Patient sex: F
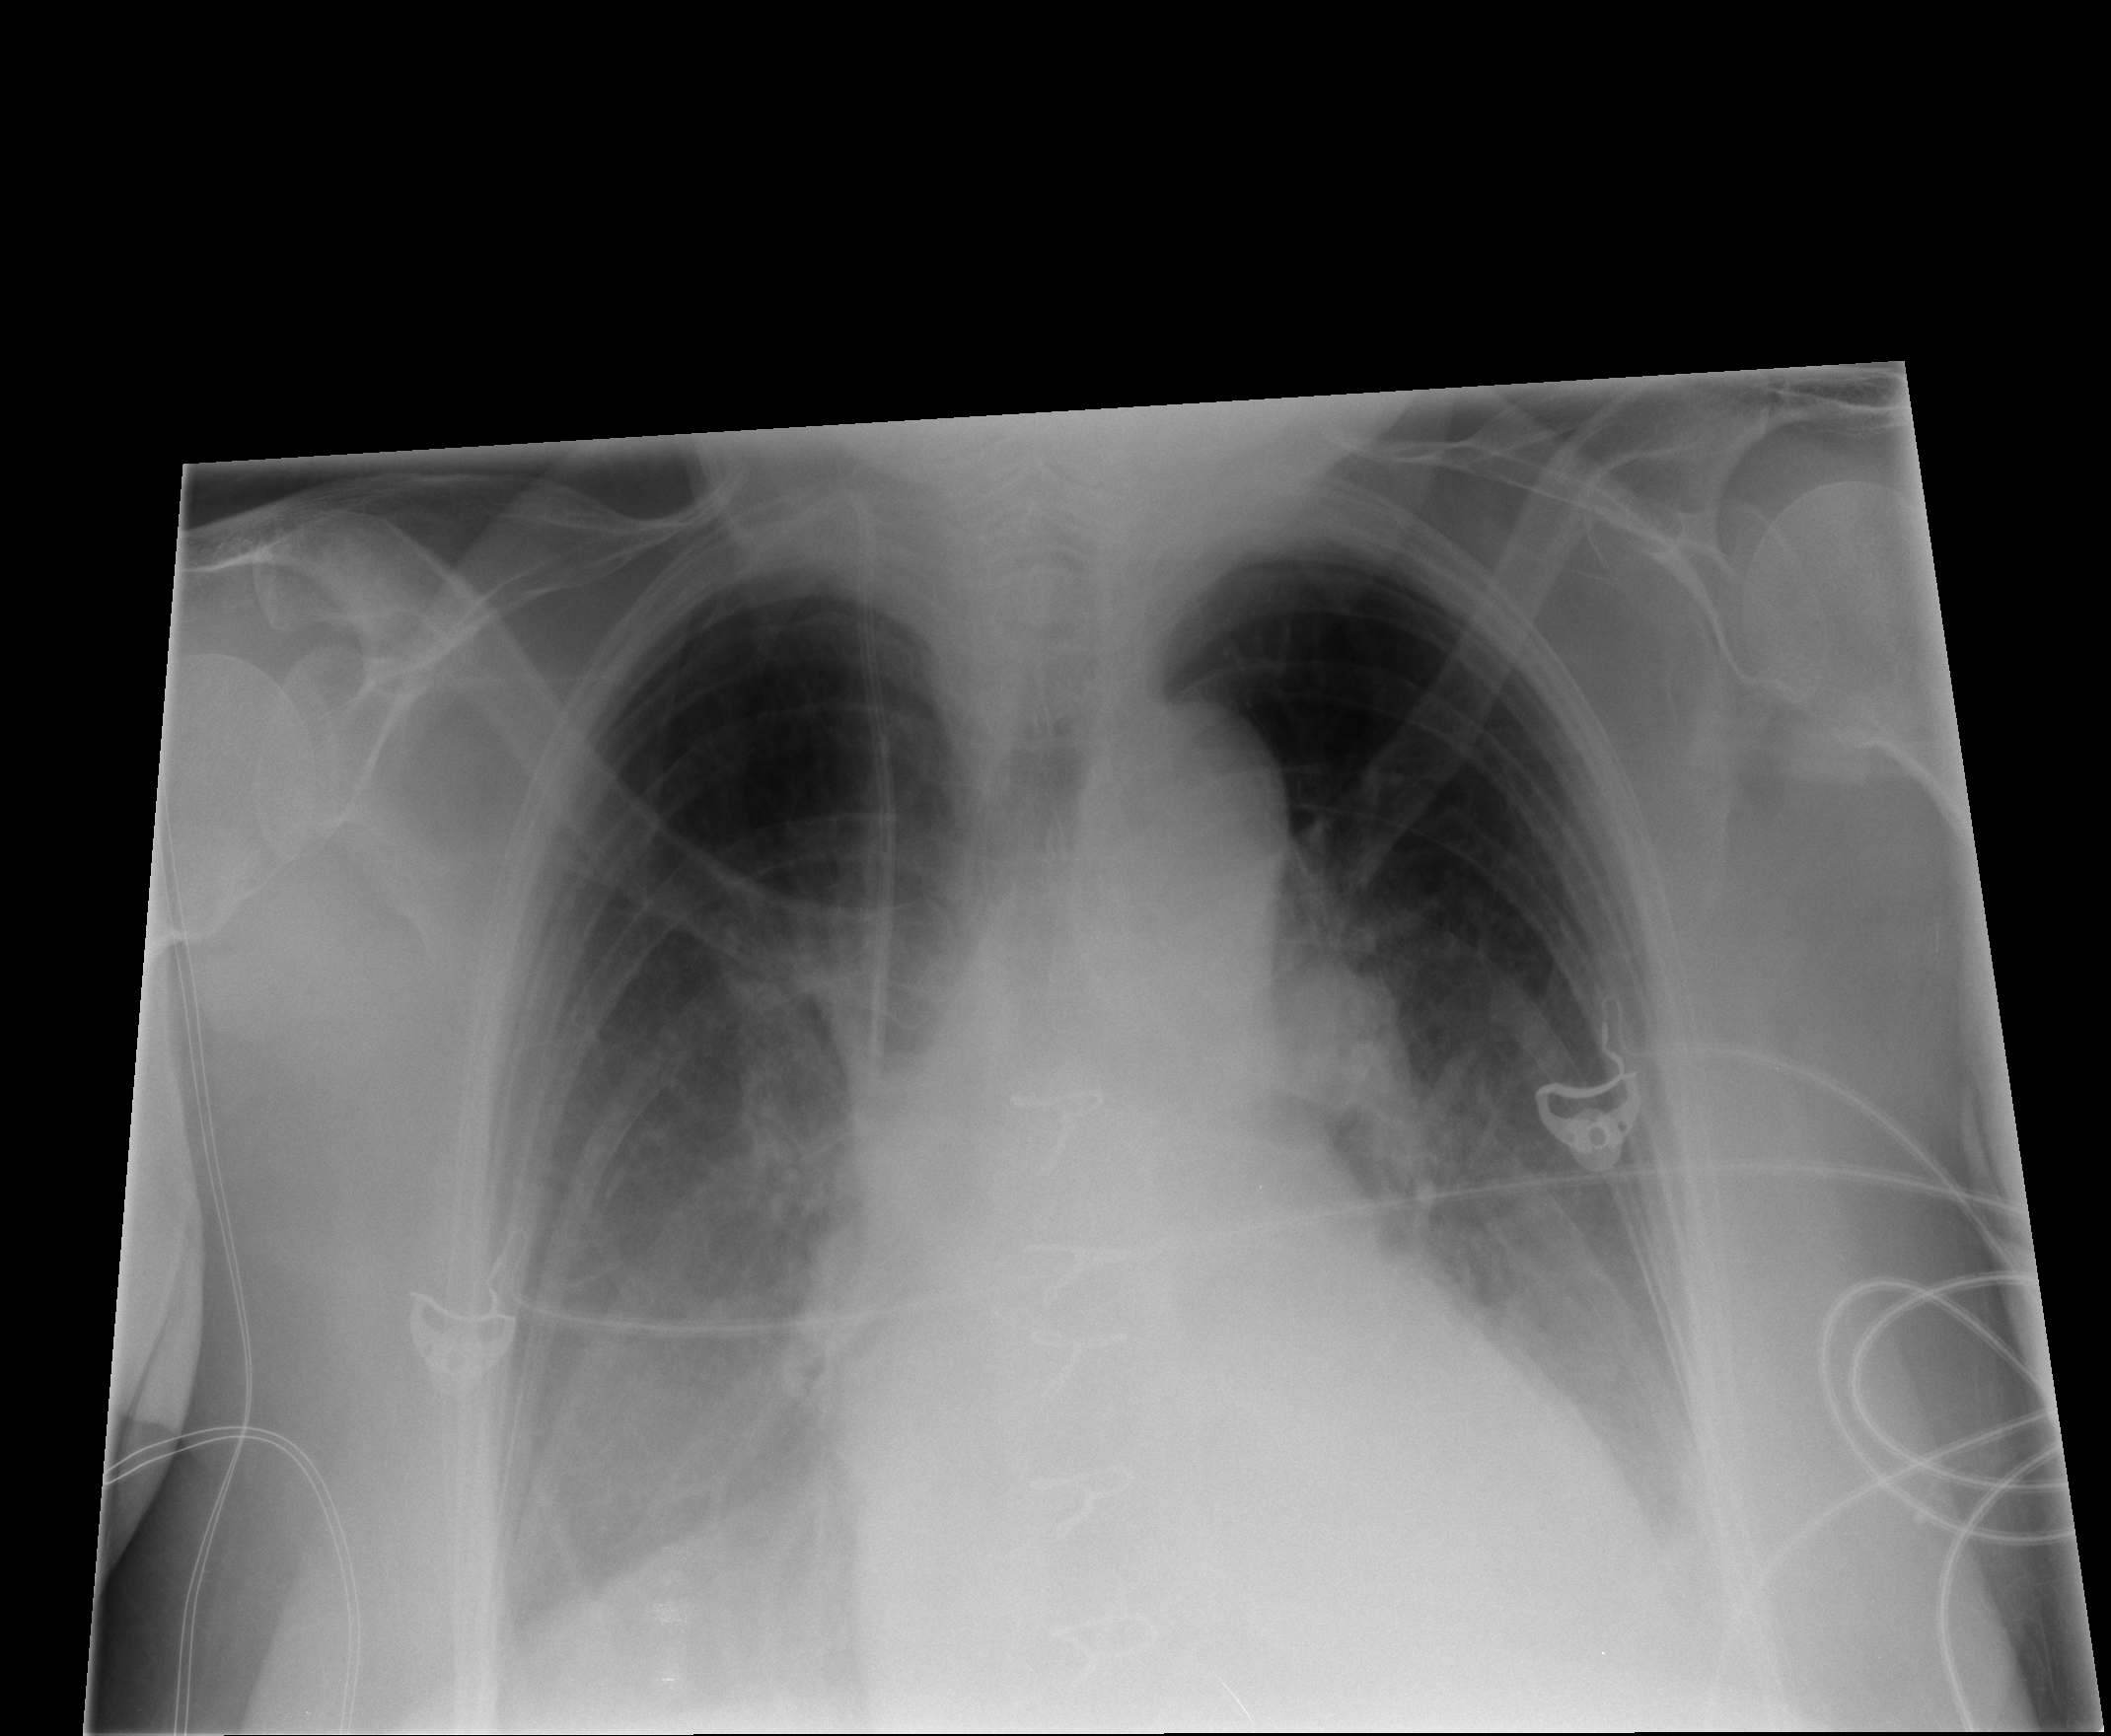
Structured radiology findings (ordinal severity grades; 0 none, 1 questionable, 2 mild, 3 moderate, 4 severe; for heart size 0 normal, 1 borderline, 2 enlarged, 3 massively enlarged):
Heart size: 2
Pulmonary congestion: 2
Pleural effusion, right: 2
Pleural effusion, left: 2
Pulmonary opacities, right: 0
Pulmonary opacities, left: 0
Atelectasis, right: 2
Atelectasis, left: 2